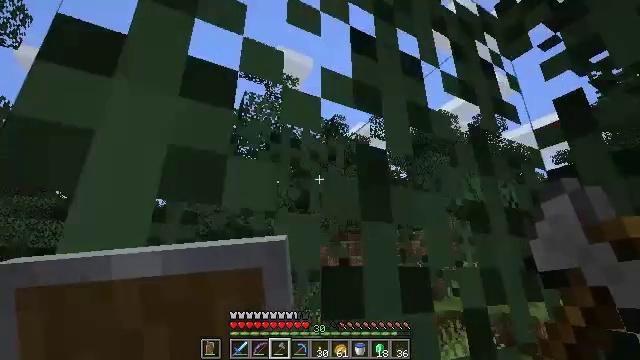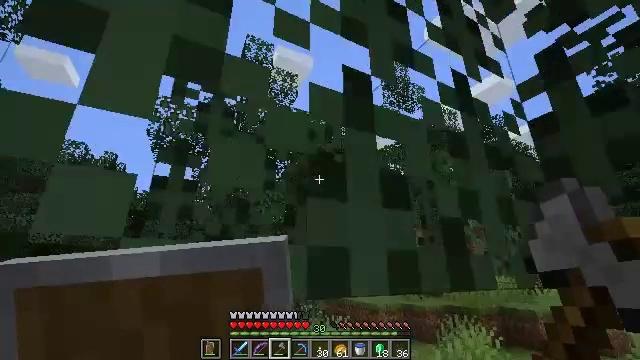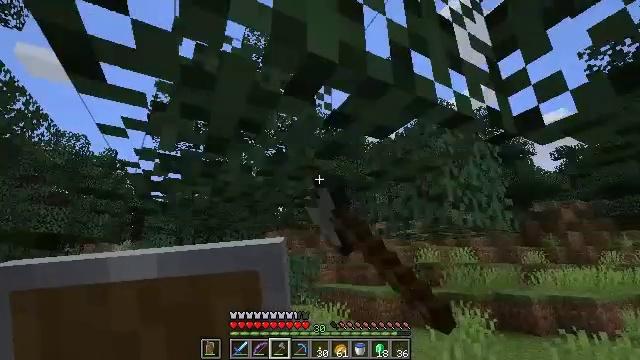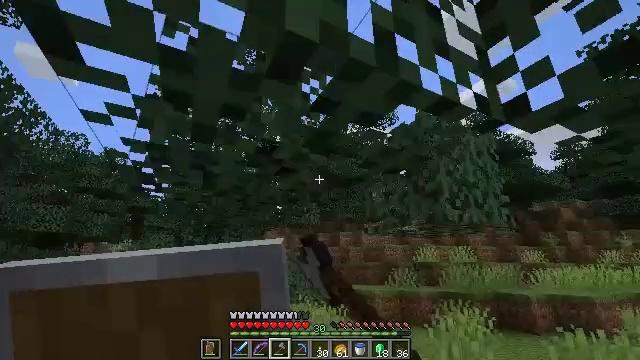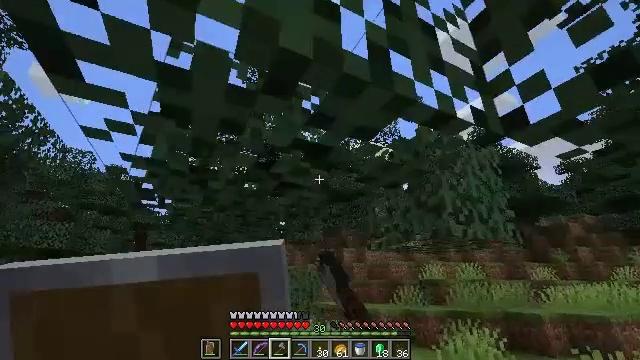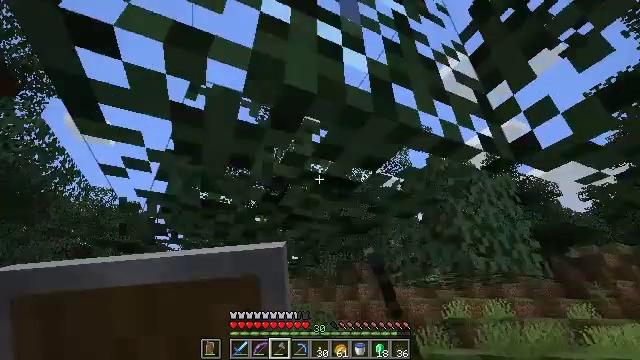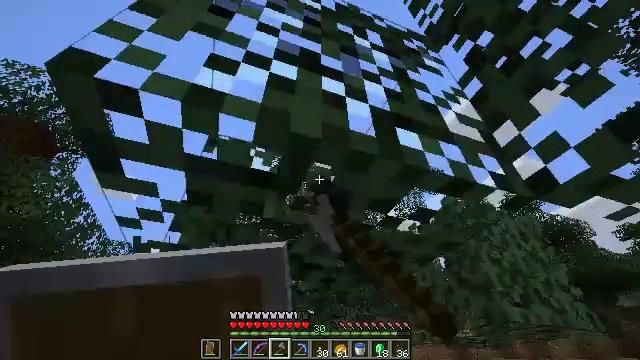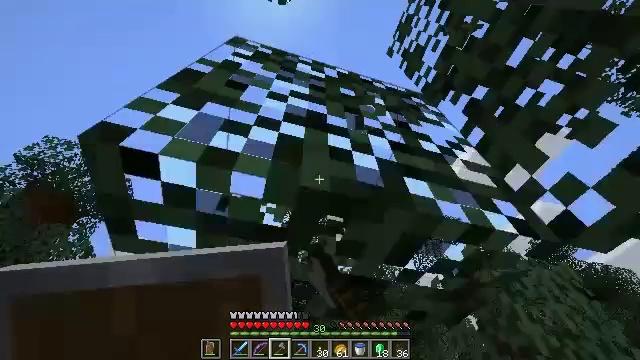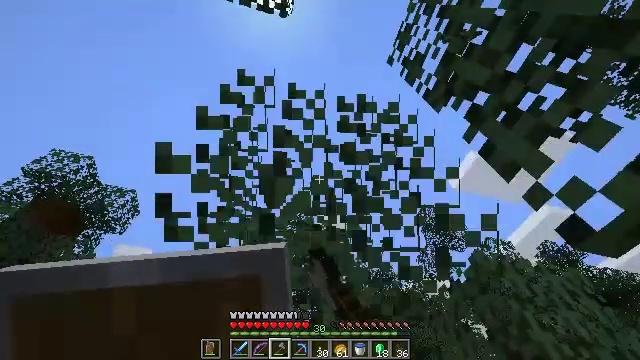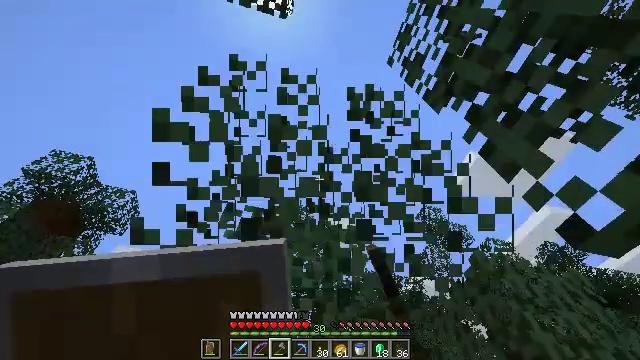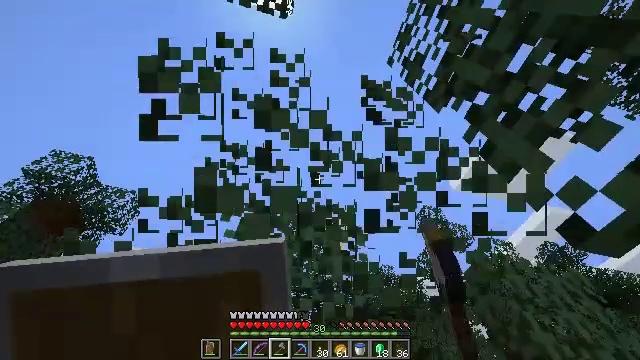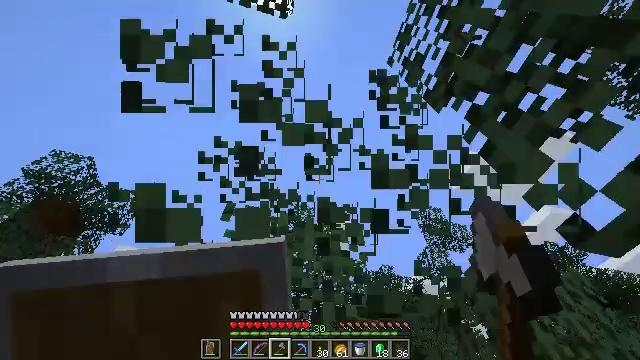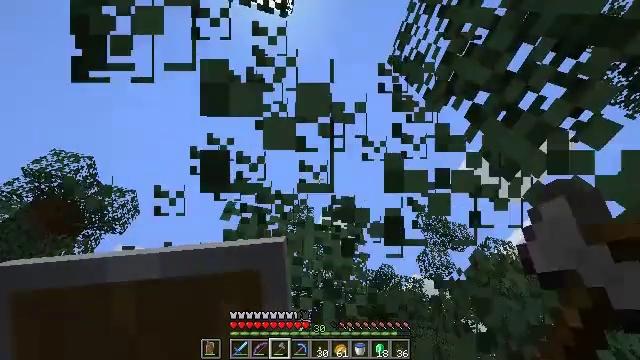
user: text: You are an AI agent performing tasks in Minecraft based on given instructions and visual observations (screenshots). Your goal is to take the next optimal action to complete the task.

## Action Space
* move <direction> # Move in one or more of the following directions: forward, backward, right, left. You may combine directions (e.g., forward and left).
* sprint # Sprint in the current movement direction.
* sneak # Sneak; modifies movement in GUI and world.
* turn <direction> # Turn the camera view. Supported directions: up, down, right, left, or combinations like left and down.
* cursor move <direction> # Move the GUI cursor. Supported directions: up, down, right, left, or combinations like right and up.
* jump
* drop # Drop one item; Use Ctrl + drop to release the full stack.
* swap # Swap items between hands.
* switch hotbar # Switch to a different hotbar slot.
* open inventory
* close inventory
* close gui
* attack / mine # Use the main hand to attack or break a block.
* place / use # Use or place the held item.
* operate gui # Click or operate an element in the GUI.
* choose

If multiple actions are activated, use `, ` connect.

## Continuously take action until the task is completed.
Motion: motion action
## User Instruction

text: Collect spruce leaves for landscaping.
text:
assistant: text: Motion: attack / mine
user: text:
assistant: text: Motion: attack / mine
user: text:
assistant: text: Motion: attack / mine
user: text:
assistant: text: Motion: turn up, attack / mine
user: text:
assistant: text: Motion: turn left and up, attack / mine
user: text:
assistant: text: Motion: turn left and up, attack / mine
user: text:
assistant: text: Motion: turn left and up, attack / mine
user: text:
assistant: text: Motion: turn left and up, attack / mine
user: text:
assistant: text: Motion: attack / mine
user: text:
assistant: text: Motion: attack / mine
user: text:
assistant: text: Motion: attack / mine
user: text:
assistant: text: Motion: attack / mine
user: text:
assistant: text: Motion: attack / mine